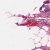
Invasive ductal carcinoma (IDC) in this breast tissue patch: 0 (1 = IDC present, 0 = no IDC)